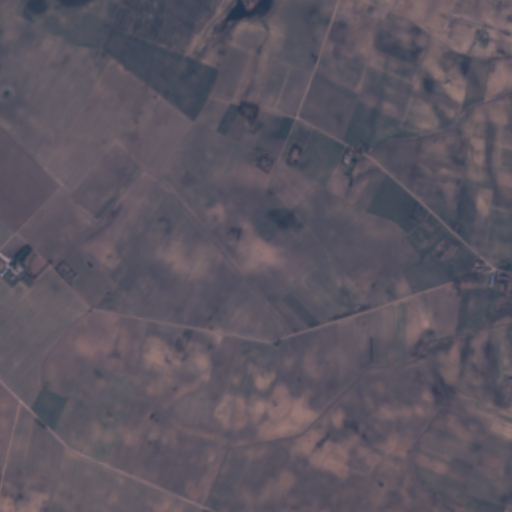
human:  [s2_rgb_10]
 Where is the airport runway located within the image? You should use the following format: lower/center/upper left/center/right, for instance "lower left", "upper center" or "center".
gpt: The airport runway is located in the upper right of the image.
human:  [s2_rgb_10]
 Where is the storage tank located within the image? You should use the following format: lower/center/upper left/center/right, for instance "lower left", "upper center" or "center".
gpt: The storage tank is located in the center left of the image.
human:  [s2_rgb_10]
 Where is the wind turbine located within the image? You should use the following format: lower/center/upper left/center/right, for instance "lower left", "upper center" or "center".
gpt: The wind turbine is located in the upper right of the image.
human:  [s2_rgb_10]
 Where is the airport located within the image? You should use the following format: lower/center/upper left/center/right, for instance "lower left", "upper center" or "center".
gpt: There is no airport in the image.